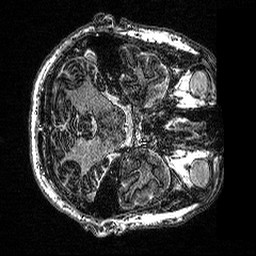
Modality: MP2RAGE
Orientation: axial
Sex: male
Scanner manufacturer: siemens
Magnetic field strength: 3 T
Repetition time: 5 s
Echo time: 0.00292 s